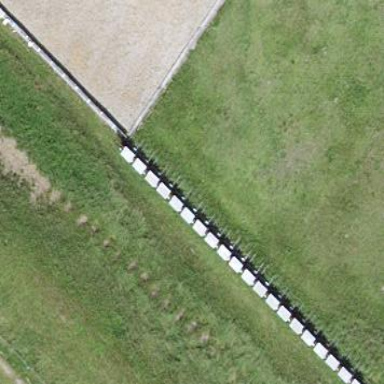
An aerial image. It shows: Retaining wall.